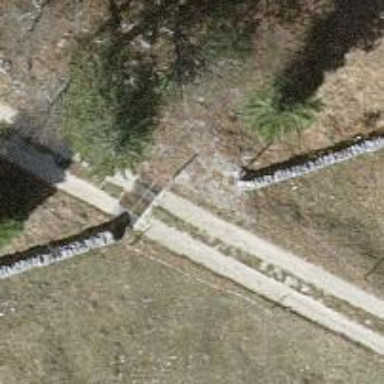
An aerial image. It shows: Cattle grid barrier.